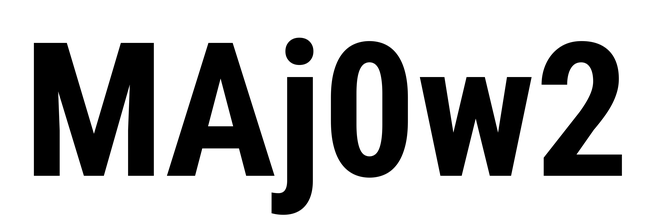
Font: Roboto_Condensed_Bold